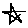
Label: star